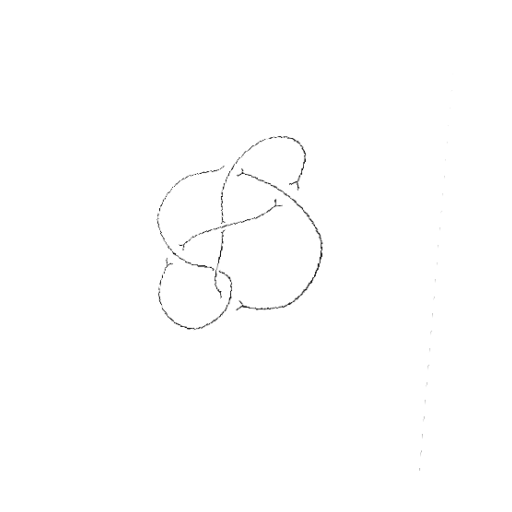
Crossing number: 6